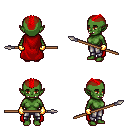
a pixel art fantasy rpg character, female body template, orc, green skin, red cape, metal pants, red short mohawk hairstyle, gold gloves, spear, four views (front, back, left, right), 2x2 character sprite sheet, small pixel art, hard edges, no anti-aliasing